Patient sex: F
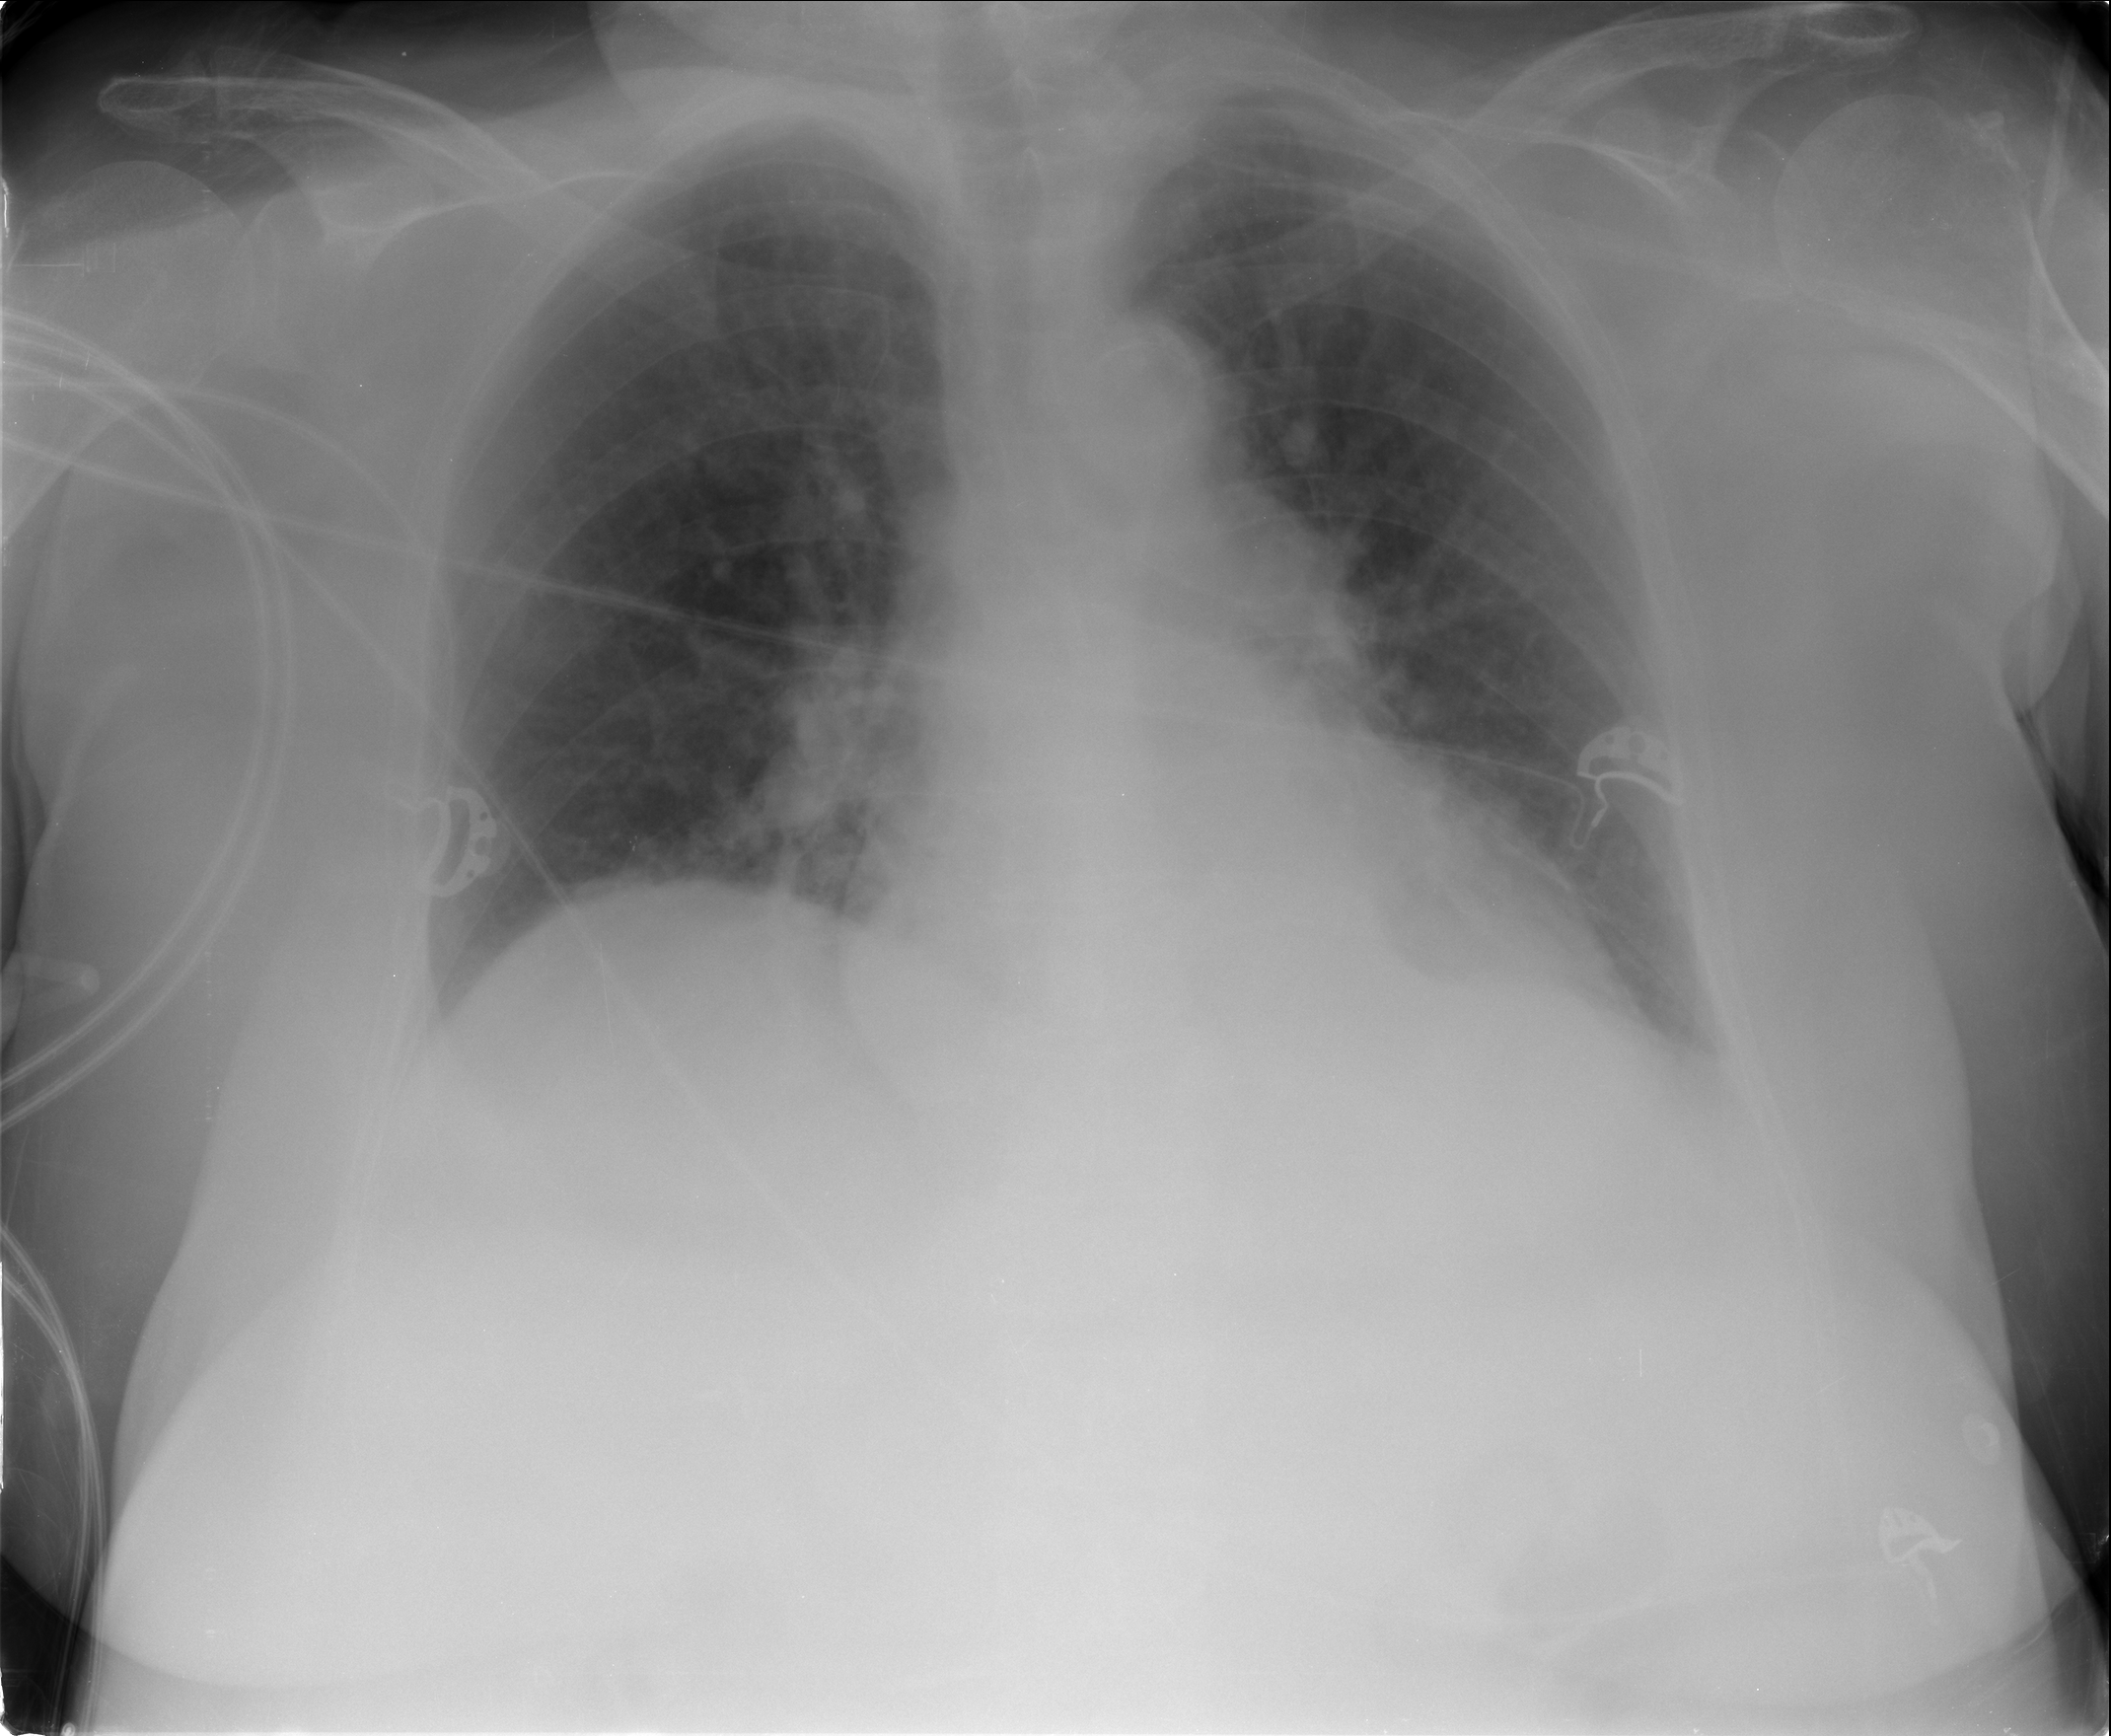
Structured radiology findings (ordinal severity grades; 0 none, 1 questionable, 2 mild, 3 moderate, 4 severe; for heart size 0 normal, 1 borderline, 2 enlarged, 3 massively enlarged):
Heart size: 0
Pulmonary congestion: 2
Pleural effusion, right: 1
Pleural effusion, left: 0
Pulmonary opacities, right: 0
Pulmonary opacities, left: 0
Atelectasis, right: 2
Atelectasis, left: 1